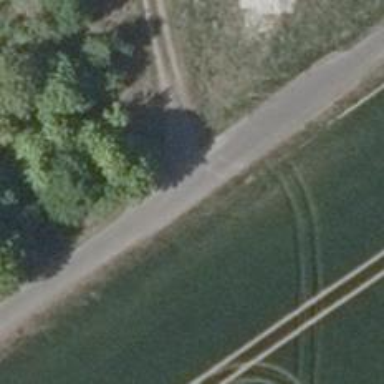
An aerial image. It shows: Passing place on the road.